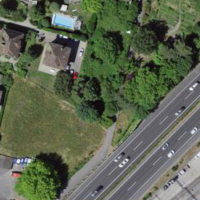
EUNIS habitat code: 57
Species observed at this site:
Arion ater
Helix pomatia